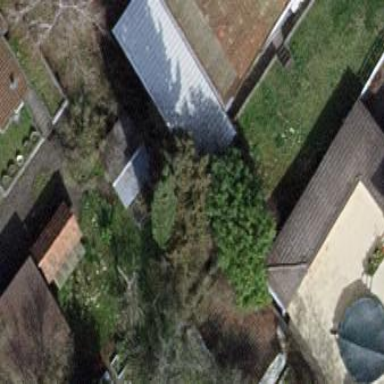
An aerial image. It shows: View of roof of building.